Question: I need too echo session user name else echo as visitor
I used following code, it echo visitor and also php error message
'''
<?php
echo $_SESSION['username'];
if (!$user->is_logged_in()) {
echo 'Visitor';
}
?>
'''

If registered user logged in it need to display '$_SESSION' name else it need to echo 'VISITOR'
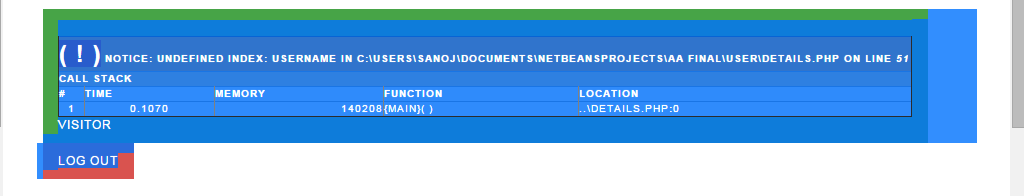
Answer: Check, if the username is set in the session before output it:
'''
<?php
if ( isset( $_SESSION['username'] ) {
echo $_SESSION['username'];
}
if (!$user->is_logged_in()) {
echo 'Visitor';
}
?>
'''
And better:
'''
<?php
if ($user->is_logged_in()) {
echo $_SESSION['username'];
} else {
echo 'Visitor';
}
?>
'''
And: You need to start your session with a 'session_start()' call, too, e.g. at the beginning of your script, directly after the opening '<?php' tag.